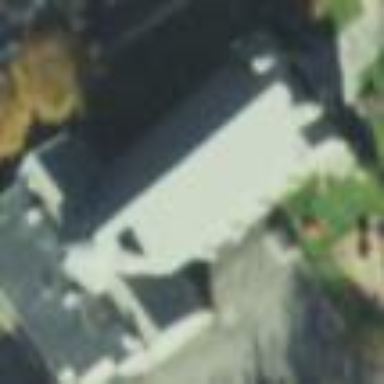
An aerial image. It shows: Beautiful church building.